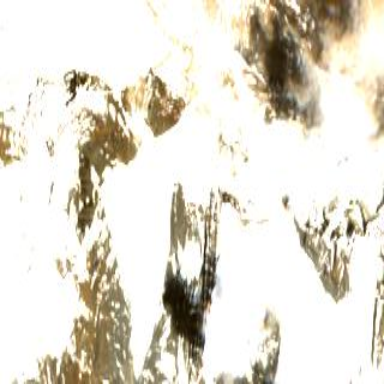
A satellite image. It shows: Majestic glacier in the distance.